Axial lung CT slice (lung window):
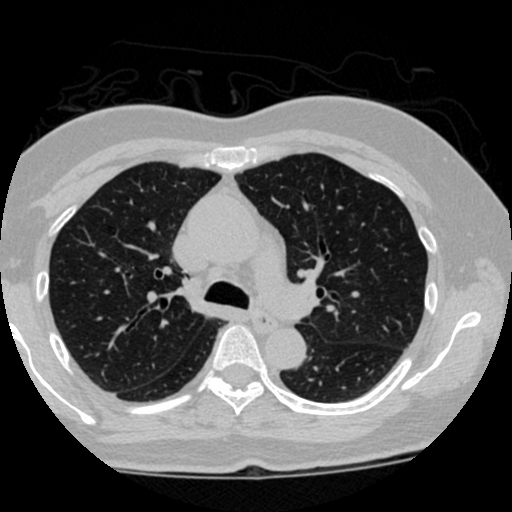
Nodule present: no